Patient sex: M
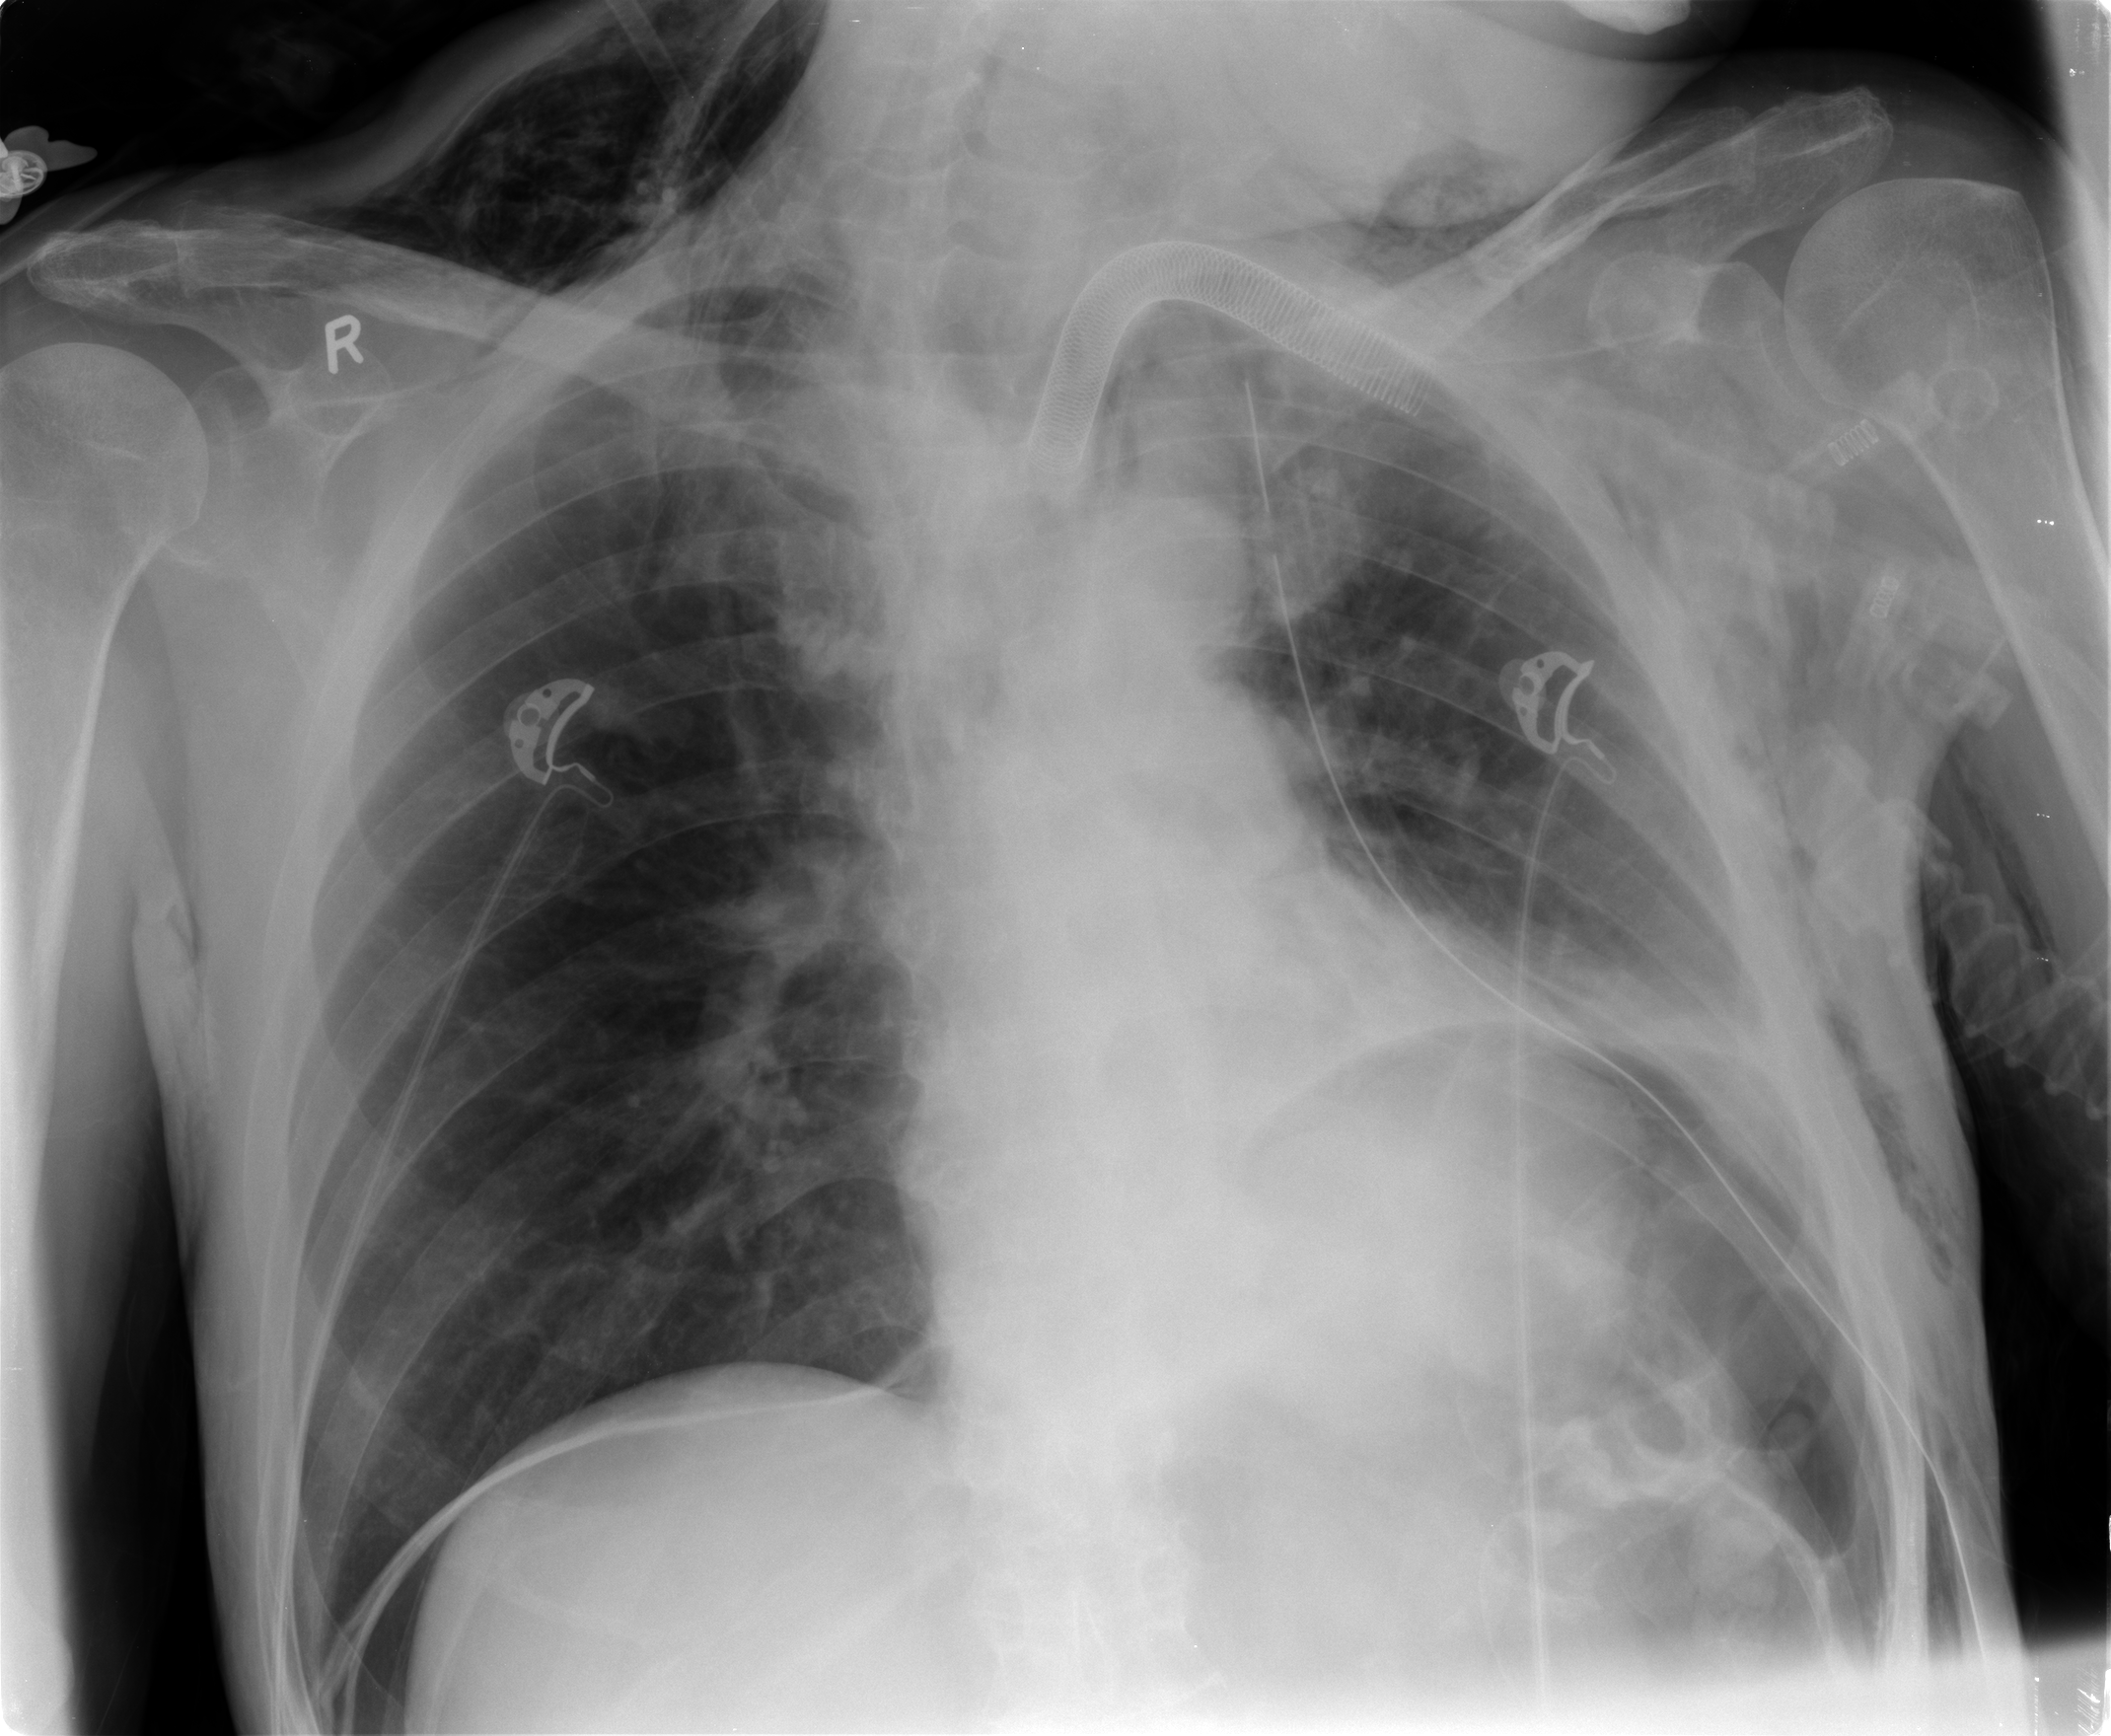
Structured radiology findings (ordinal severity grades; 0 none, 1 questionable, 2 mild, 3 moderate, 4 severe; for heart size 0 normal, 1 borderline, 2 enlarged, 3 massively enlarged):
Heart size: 0
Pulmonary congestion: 2
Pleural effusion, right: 0
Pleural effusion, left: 1
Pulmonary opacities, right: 0
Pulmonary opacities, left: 0
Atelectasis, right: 0
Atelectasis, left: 2